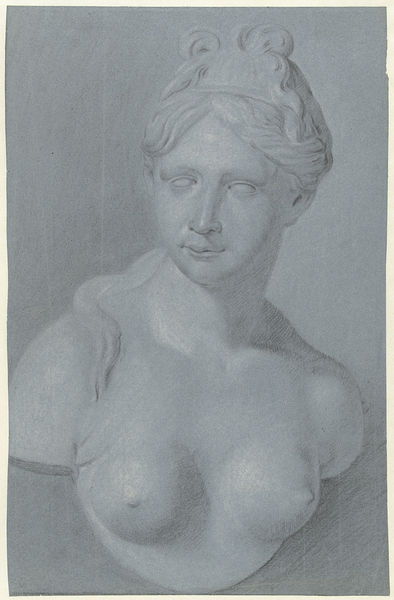
Titel: Borstbeeld van een vrouw
Künstler: Jordanus Hoorn
Standort: Amsterdam
Institution: Rijksmuseum
Schlagwörter: blau, kopf, nackt, schatten, brust, busen, frau, grau, marmor, mund, nase, ohr, zeichnung, augen, gesicht, stein, hals, portrait, haare, skulptur, statue, brüste, modell, grisaille, zopf, büste, antike, torso, bleistift, griechisch, studium, zeichung, armlos